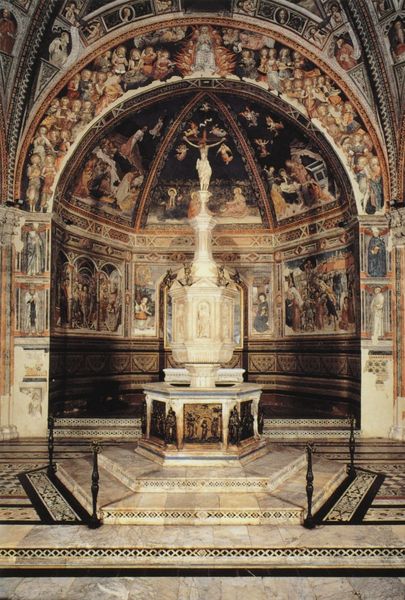
Titel: Taufbecken
Künstler: Sano di Matteo
Standort: Siena, Baptisterium (EU - I - Toskana)
Schlagwörter: blau, weiß, bunt, marmor, innenraum, kirche, boden, decke, innen, brunnen, engel, skulptur, bilder, kuppel, stufen, foto, gewölbe, becken, altar, fresken, taufbecken, ausschmückung